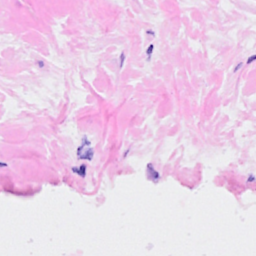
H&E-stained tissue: Breast